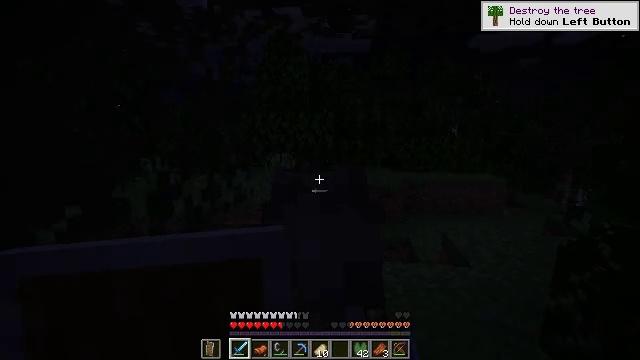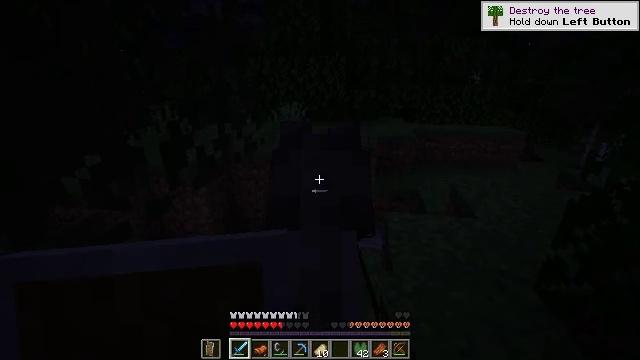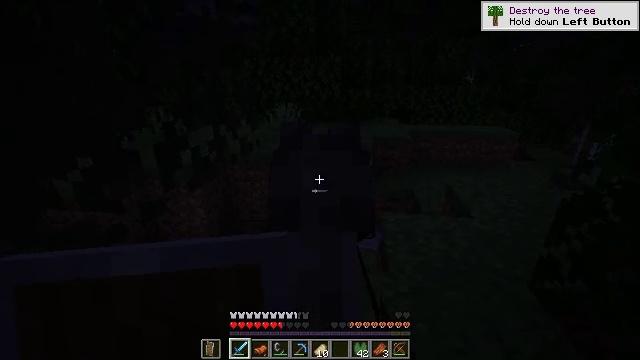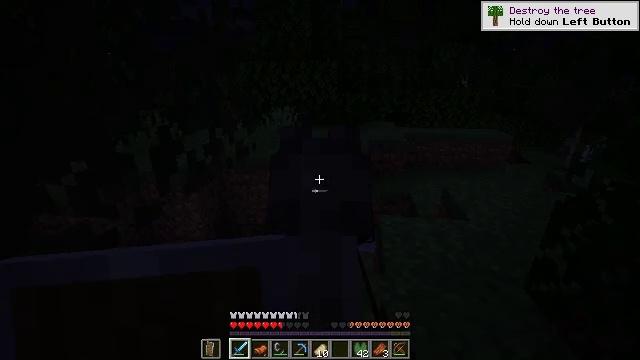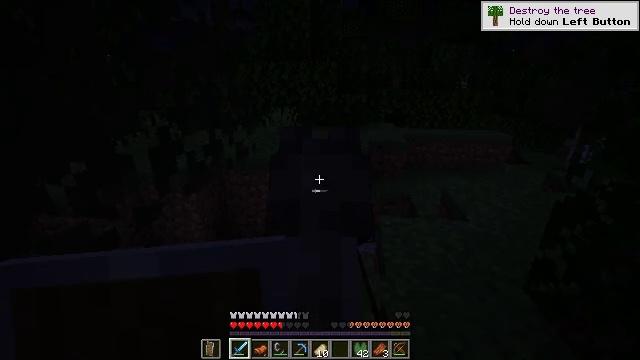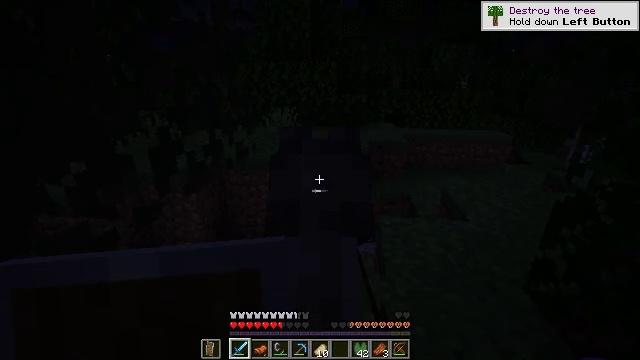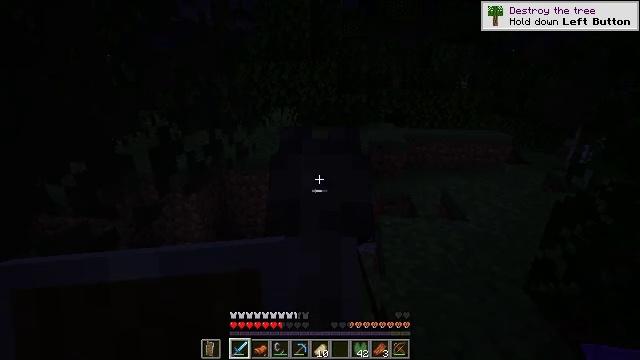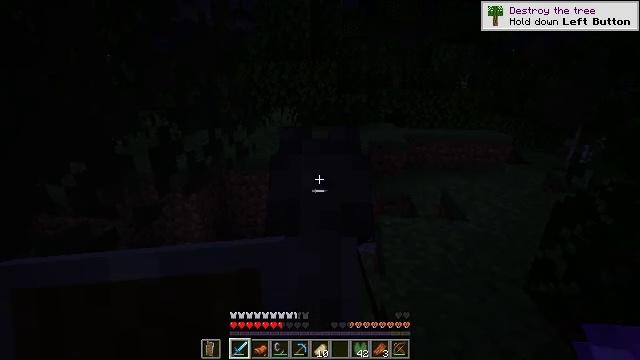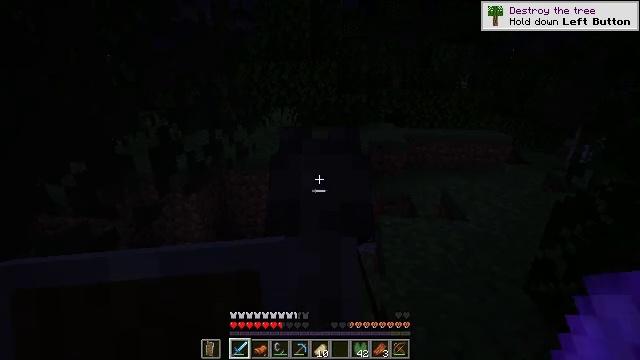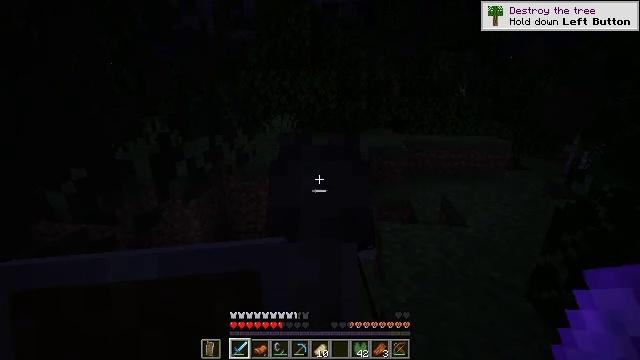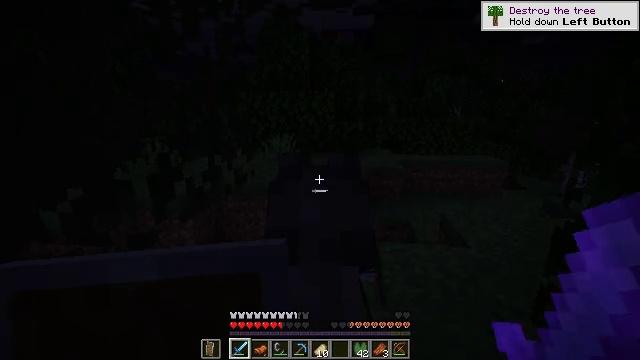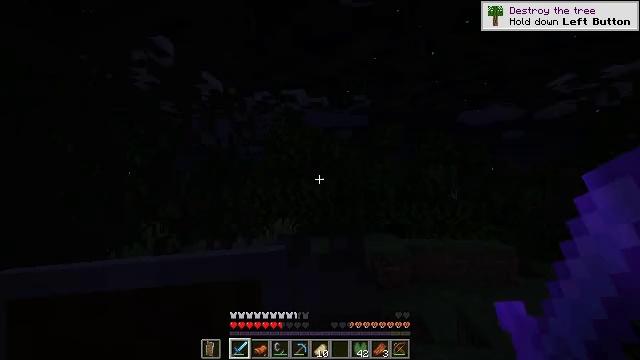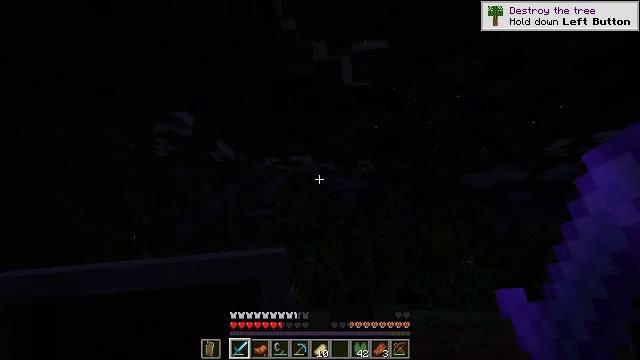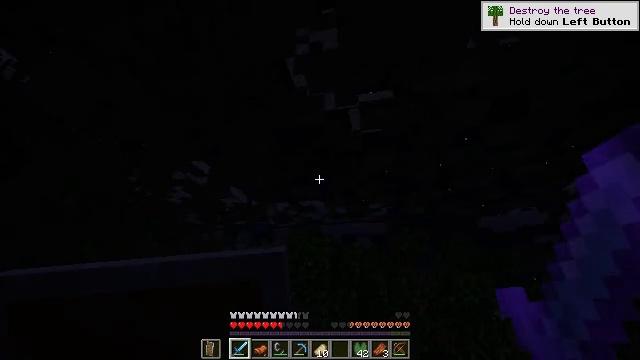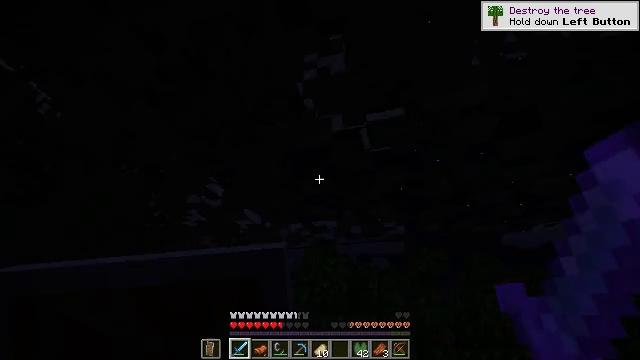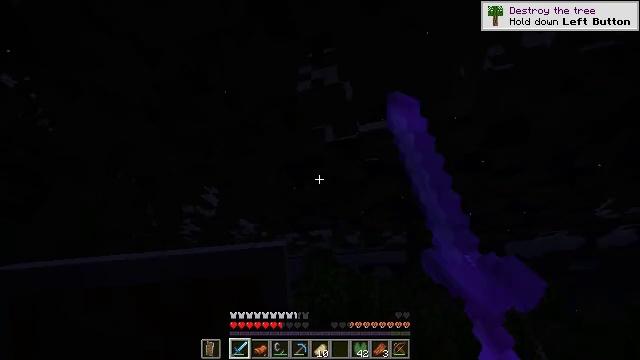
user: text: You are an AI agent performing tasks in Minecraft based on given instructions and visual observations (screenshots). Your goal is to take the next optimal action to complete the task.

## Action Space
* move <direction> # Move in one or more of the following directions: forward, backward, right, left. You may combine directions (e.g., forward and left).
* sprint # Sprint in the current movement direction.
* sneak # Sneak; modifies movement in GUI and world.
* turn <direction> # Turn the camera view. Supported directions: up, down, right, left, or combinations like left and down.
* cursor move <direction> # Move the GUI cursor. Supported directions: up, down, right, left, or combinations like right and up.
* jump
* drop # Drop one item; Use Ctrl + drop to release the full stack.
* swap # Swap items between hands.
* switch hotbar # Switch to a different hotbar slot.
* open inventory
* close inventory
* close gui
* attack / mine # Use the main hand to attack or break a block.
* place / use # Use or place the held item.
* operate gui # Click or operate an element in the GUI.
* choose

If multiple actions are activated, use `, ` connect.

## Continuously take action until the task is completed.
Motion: motion action
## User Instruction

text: Collect birch leaves from the tree.
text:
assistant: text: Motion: move forward, turn right and down
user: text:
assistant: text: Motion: move forward, turn right
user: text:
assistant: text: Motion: move forward
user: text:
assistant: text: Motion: move forward
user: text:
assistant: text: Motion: move forward
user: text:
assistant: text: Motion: move forward
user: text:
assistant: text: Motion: move forward
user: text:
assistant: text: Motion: move forward
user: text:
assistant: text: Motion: move forward, turn up
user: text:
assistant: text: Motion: move forward, turn up
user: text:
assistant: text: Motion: move forward, turn left and up
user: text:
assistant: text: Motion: move forward and move right, turn left and up
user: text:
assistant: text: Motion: move forward and move right, turn left and up
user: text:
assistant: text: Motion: move forward and move right, turn up, attack / mine
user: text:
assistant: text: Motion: move forward and move right, turn right and up, attack / mine
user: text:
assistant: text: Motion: move right, turn right and up, attack / mine
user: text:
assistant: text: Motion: move right, turn right and up, attack / mine
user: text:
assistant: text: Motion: move right, turn up, attack / mine
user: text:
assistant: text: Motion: move right, turn left and up, attack / mine
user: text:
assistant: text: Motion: move right, attack / mine
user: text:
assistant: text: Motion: move right, attack / mine
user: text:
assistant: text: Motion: move right, attack / mine
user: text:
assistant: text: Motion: turn left and down, attack / mine
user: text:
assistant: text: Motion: attack / mine
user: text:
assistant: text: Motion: attack / mine
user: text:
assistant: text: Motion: attack / mine
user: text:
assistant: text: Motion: attack / mine
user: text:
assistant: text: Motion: attack / mine
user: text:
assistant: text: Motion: attack / mine
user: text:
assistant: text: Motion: attack / mine